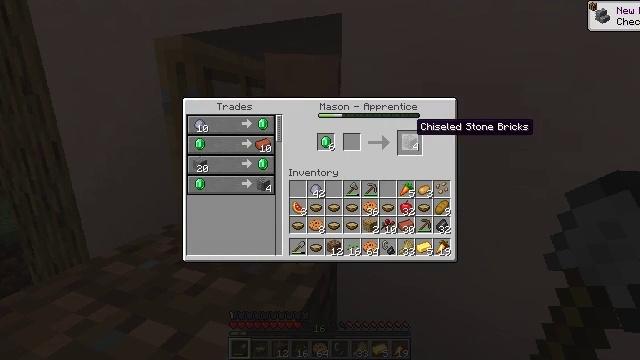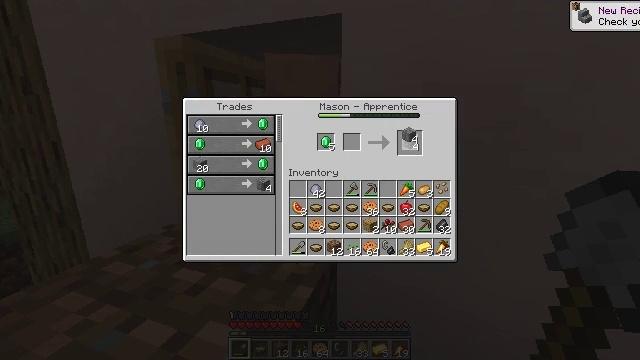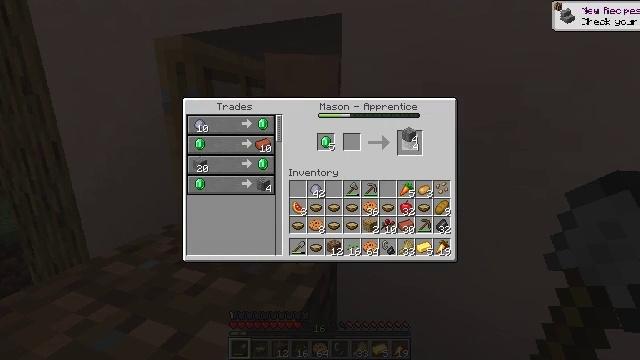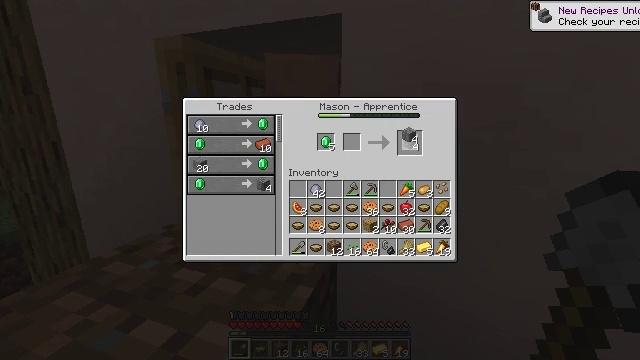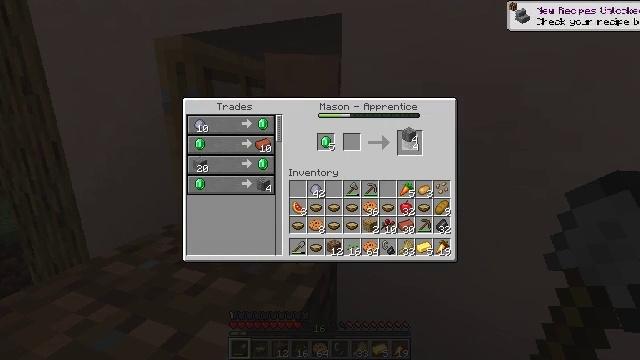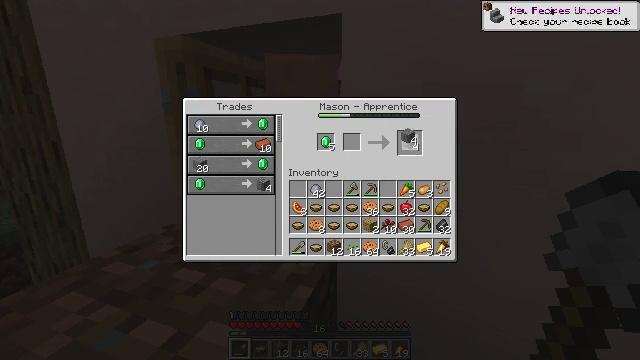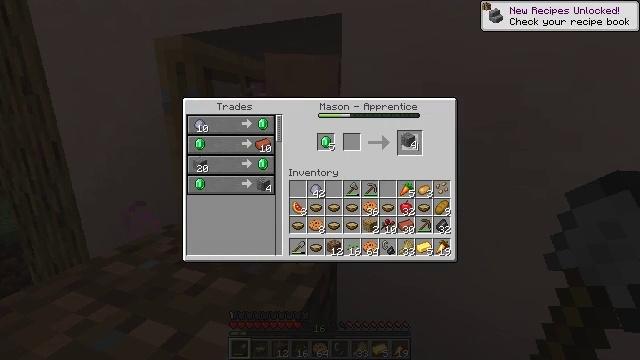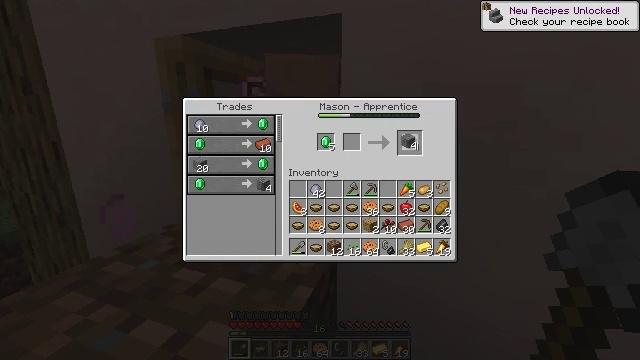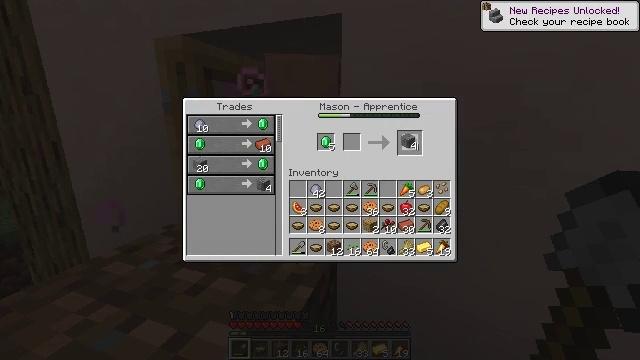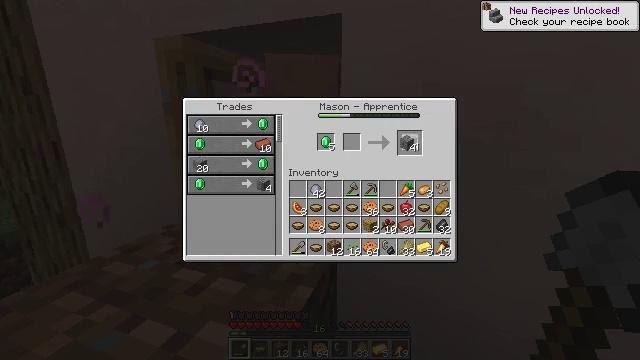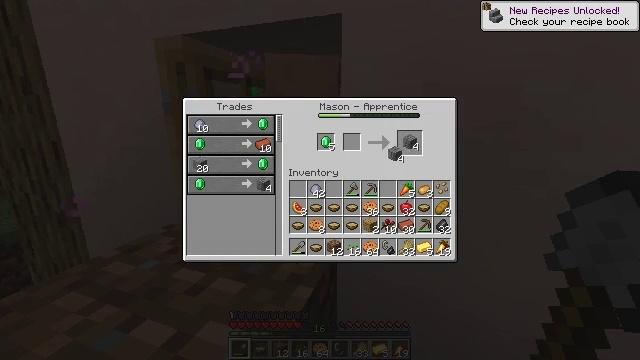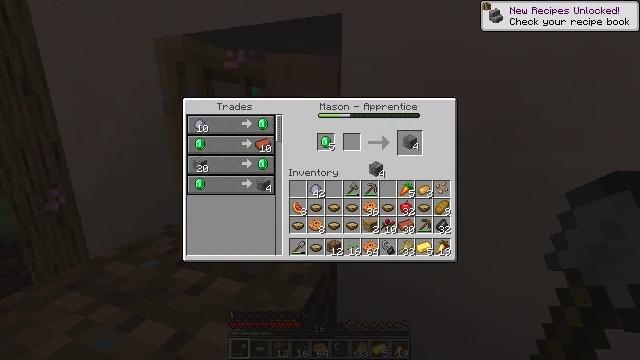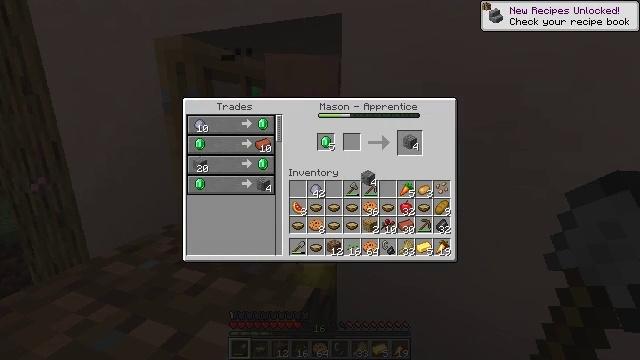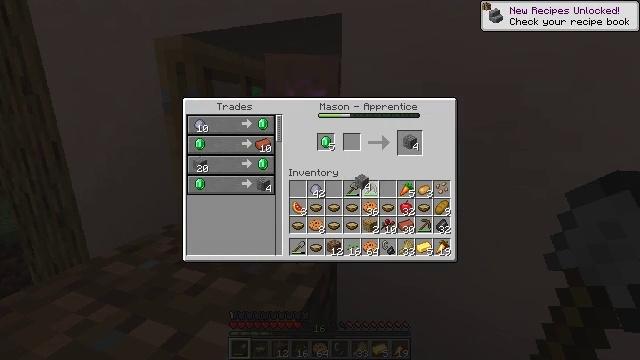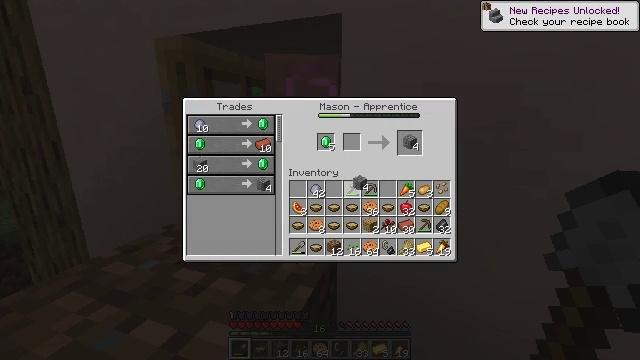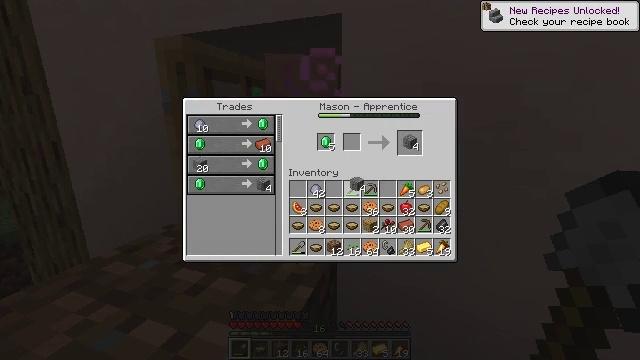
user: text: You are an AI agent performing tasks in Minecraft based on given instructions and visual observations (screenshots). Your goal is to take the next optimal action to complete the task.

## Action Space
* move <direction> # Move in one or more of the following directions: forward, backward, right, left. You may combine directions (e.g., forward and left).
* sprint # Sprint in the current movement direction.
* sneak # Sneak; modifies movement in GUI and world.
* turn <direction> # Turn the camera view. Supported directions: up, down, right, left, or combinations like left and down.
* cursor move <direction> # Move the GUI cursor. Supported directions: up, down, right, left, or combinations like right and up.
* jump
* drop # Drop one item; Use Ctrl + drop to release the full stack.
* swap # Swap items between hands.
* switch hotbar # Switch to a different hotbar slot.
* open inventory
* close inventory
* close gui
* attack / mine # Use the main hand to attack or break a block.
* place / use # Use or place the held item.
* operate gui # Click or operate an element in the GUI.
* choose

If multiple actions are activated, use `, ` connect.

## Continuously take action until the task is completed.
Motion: motion action
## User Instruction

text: Interact with the crafting table to craft chiseled stone bricks.
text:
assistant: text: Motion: operate gui
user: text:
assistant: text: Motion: operate gui
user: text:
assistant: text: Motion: no_op
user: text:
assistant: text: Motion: no_op
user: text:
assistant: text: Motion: no_op
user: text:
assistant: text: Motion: no_op
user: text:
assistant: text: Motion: no_op
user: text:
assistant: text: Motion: no_op
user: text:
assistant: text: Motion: no_op
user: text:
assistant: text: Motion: cursor move left and down
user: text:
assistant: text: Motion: cursor move left and down
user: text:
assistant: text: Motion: cursor move left and down
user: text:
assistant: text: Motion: no_op
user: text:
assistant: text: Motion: no_op
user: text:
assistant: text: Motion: no_op
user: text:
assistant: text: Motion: no_op
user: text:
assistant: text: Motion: no_op
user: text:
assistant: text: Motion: no_op
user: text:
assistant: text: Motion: no_op
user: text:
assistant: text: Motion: no_op
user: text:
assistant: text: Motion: cursor move right and up
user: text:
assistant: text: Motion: cursor move right and up
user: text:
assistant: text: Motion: no_op
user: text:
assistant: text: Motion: no_op
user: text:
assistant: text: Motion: no_op
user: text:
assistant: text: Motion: cursor move right
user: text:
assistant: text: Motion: no_op
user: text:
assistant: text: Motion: no_op
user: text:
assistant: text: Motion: no_op
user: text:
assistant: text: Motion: operate gui